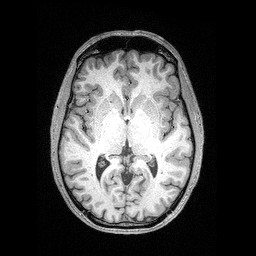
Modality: T1w
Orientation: coronal
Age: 26
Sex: male
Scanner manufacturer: siemens
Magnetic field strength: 3 T
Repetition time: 2.4 s
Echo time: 0.03 s